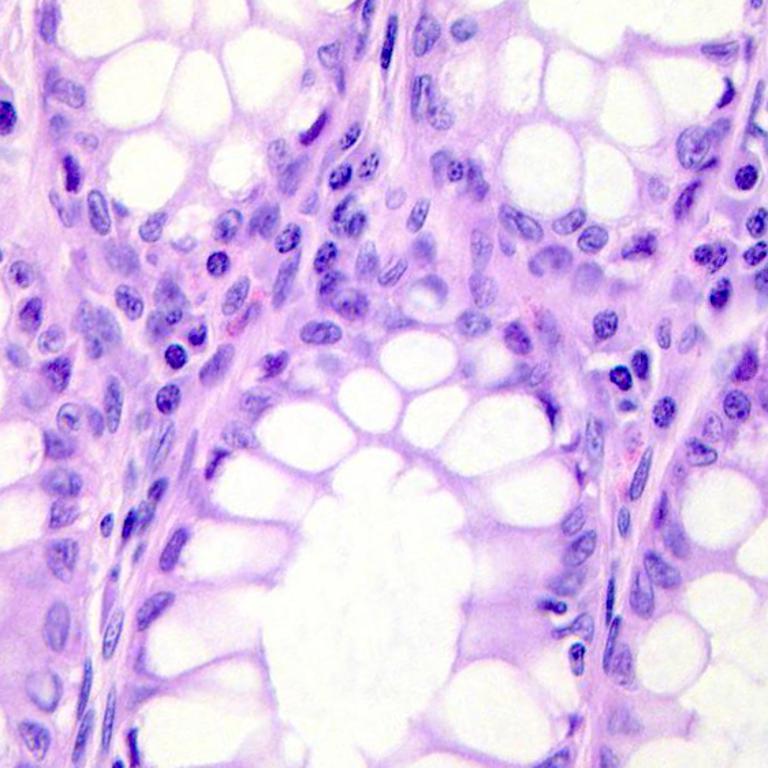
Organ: colon
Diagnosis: benign